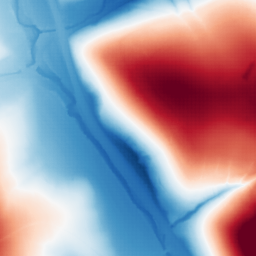
Category: classical
Decomposition family: gaussian
Decomposition parameters: sigma: 100
Upsampling method: sinc_hamming
Upsampling parameters: scale: 4
kernel_size: 8
Upsampling scale: 4